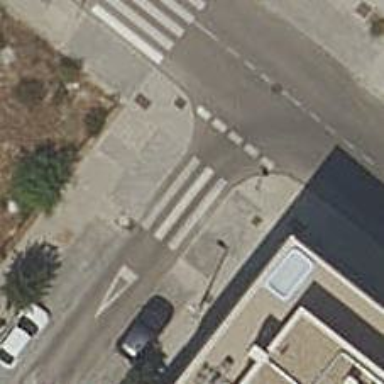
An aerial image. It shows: Pedestrian crossing with zebra markings on footway.